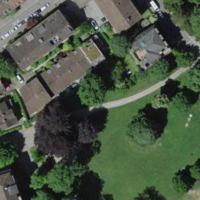
EUNIS habitat code: 53
Species observed at this site:
Certhia brachydactyla
Tachymarptis melba
Polygonum aviculare
Cyanistes caeruleus
Parus major
Erithacus rubecula
Buxus sempervirens
Phoenicurus ochruros
Columba livia
Passer domesticus
Fringilla coelebs
Turdus merula